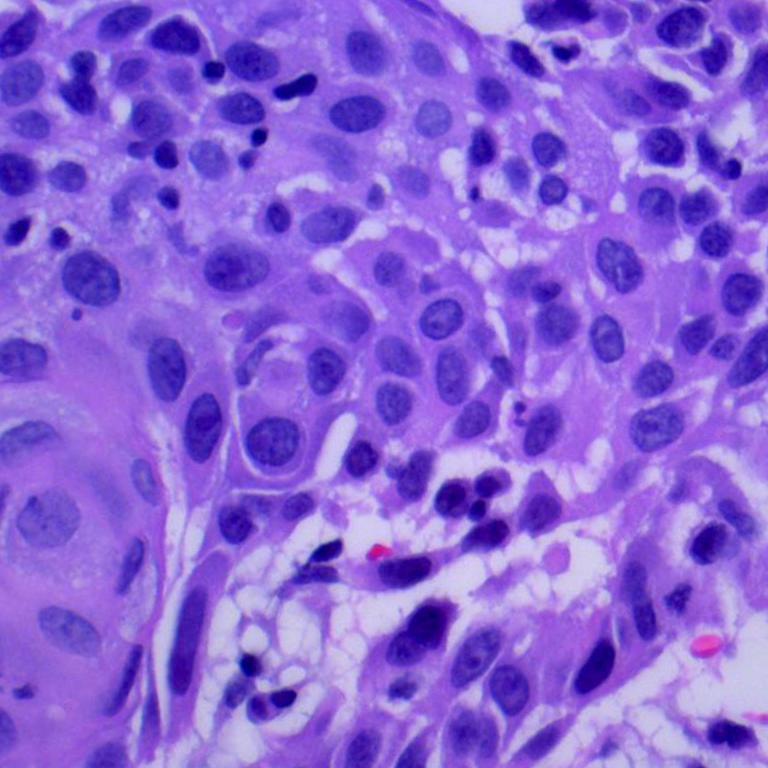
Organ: lung
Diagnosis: squamous carcinomas